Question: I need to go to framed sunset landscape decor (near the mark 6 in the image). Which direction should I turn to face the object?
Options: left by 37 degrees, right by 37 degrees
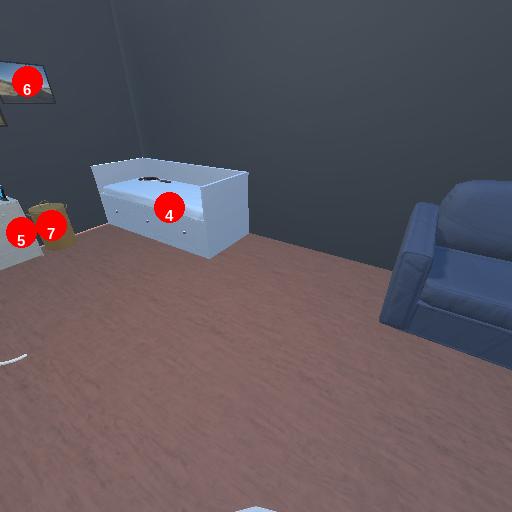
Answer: left by 37 degrees